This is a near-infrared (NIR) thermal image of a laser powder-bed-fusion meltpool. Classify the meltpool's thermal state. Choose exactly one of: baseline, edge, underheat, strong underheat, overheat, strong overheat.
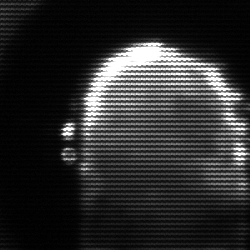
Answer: baseline